Question: In the MS SQL Management studio you can select
as an action in the table menu.
I know how configuring the number of returned rows.
I want to now if there is a way to configure to return rows in ?
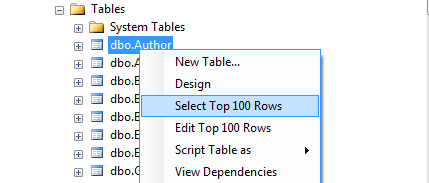
Answer: If it were possible to determine if there was an identity primary key you could default to using that as the descending order, this would be usefull for showing the most recent items first? But there doesn't seem to be a way to get at the template used to generate the SQL so I think the answer is NO.